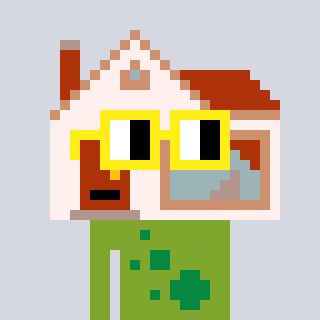
a pixel art character with square yellow glasses, a house-shaped head and a slimegreen-colored body on a cool background